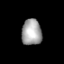
Tissue: lung
Cell type: Others
Senescence score: 0.5439
Nuclear area (px): 512
Mean DAPI intensity: 164.797